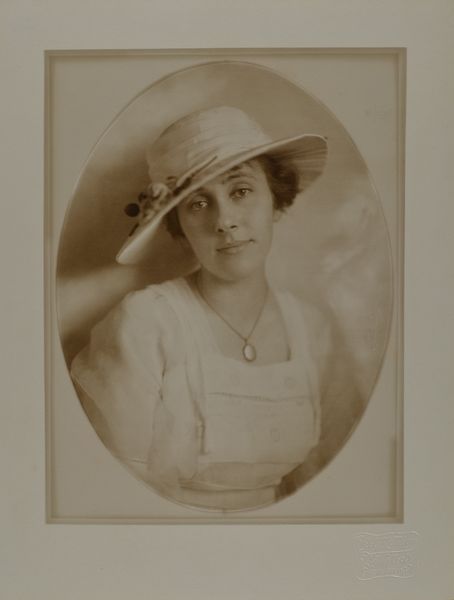
Titel: Carla Erna Wilhelmine Scholz
Künstler: Minya Diez-Dührkoop
Standort: Hamburg
Institution: Museum für Kunst und Gewerbe Hamburg
Schlagwörter: frau, hut, silber, bildnis, portrait, foto, fotografie, photographie, photo, karton, lichtbild, silbergelatine, konterfei, brom, bildwerke, angewandte und bildende kunst, hessische systematik, porträt, silbergelatinepapier, bromsilbergelatinepapier, entwicklungspapier, gelatinepapier, schwarzweißpositivverfahren, silbersalzverfahren, schwarzweißfotografie, porträtfotografie, porträtphotographie